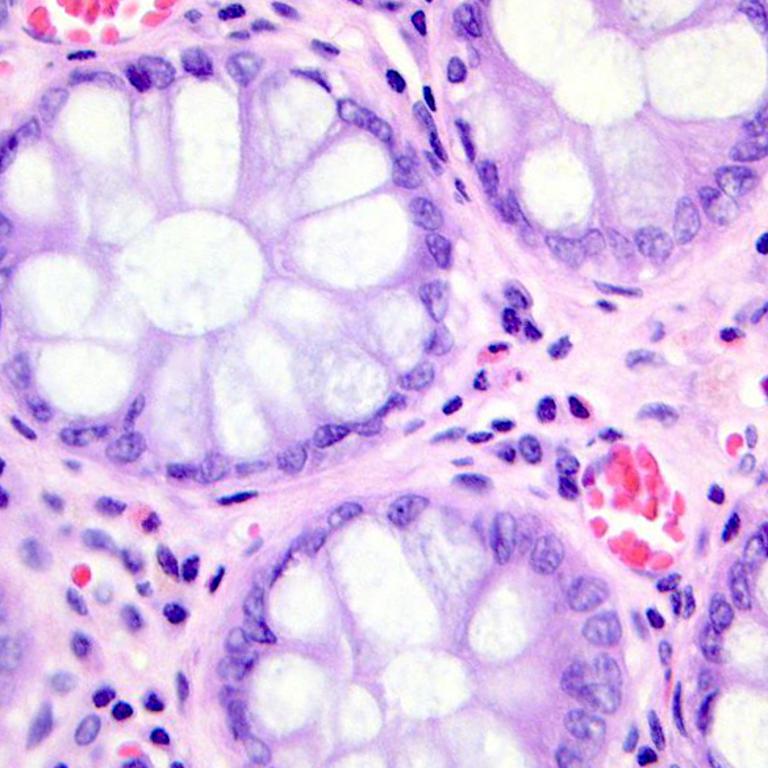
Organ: colon
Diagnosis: benign